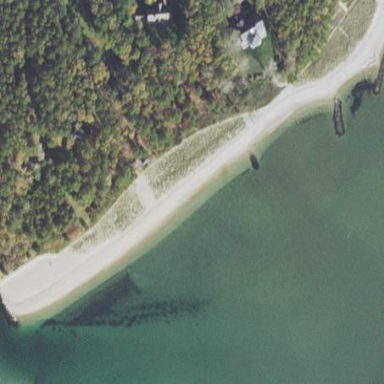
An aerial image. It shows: Sandy beach.